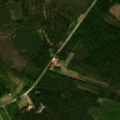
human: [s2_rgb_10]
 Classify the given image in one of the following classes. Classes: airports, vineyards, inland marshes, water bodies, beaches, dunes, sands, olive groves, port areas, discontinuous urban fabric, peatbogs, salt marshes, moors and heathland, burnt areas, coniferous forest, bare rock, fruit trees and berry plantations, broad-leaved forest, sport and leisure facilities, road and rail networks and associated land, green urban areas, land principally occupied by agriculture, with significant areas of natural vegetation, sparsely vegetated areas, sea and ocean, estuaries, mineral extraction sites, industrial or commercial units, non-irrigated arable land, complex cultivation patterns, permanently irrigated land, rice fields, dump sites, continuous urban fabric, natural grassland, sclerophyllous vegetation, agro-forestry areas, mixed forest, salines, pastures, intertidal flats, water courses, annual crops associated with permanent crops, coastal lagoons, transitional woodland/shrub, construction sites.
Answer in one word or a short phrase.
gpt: coniferous forest, mixed forest, transitional woodland/shrub